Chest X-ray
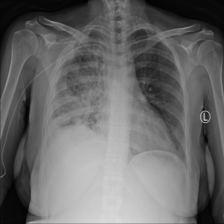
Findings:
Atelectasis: negative
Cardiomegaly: negative
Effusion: negative
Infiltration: positive
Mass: negative
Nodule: negative
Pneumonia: negative
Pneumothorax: negative
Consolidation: negative
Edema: negative
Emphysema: negative
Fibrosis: negative
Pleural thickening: negative
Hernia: negative